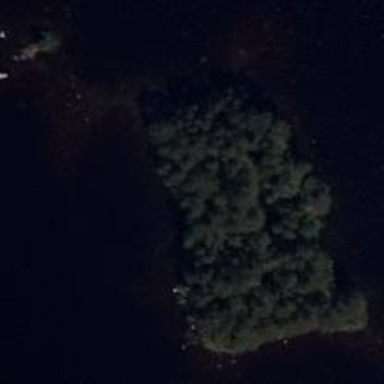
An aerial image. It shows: Islet covered in needle-leaved woodland.